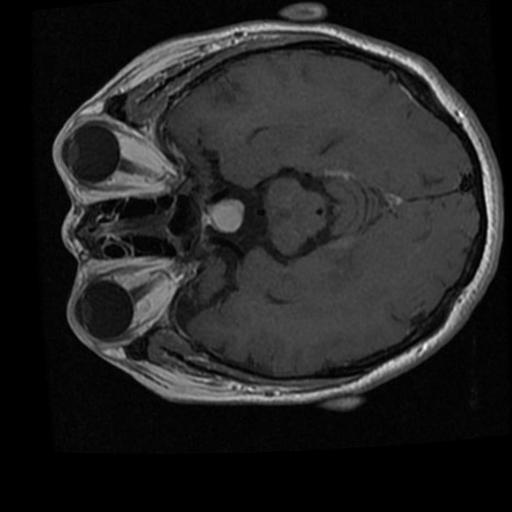
Label: brain_tumor